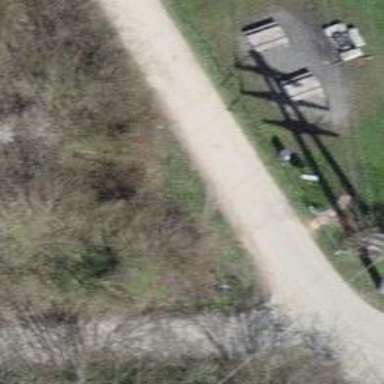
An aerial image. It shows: Bench.